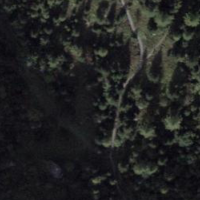
EUNIS habitat code: 32
Species observed at this site:
Astrantia major